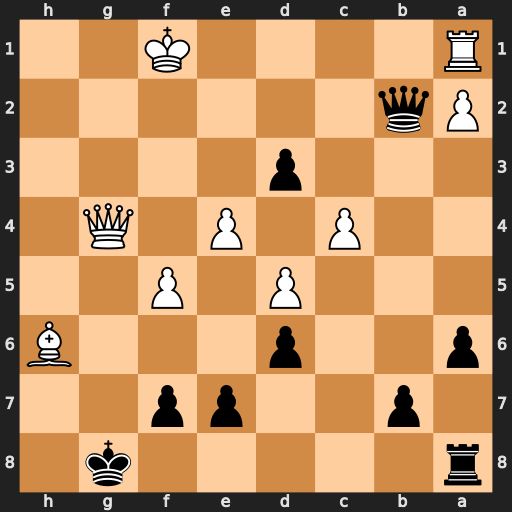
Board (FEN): r5k1/1p2pp2/p2p3B/3P1P2/2P1P1Q1/3p4/Pq6/R4K2
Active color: b
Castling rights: -
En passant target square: -
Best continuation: Kh7 Re1 Kxh6